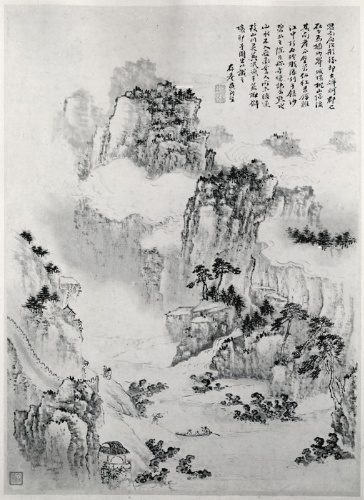
Title: 清  倣黃向堅  尋親紀行圖  冊|A Journey in Search of the Artist's Parents
Artist: Huang Xiangjian|Unidentified artist
Artist bio: Chinese, 1609–1673|
Date: Dated 1656
Object type: Album
Classification: Paintings
Medium: Album of fourteen leaves; ink on paper
Culture: China
Period: Qing dynasty (1644–1911)
Dimensions: 15 1/2 x 11 3/8 in. (39.4 x 28.9 cm)
Department: Asian Art
Credit line: The Sackler Fund, 1970
Accession year: 1970
Repository: Metropolitan Museum of Art, New York, NY
Tags: Landscapes|Mountains